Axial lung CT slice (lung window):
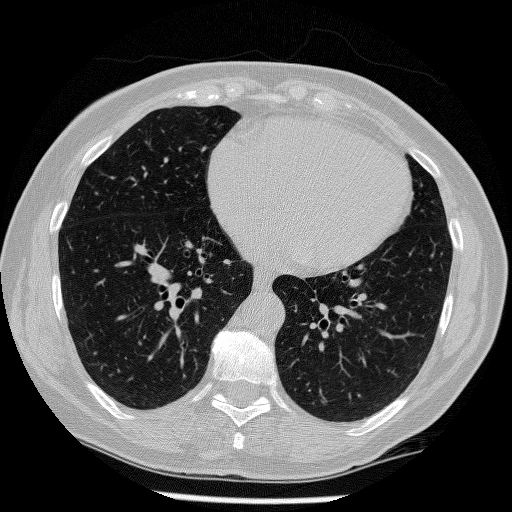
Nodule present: no